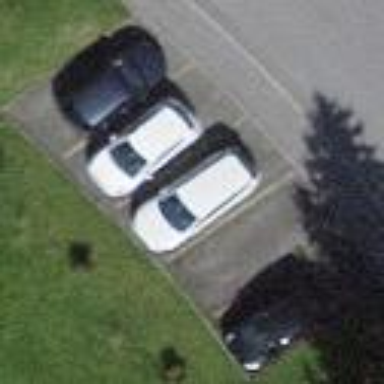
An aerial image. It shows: Street-side parking area.